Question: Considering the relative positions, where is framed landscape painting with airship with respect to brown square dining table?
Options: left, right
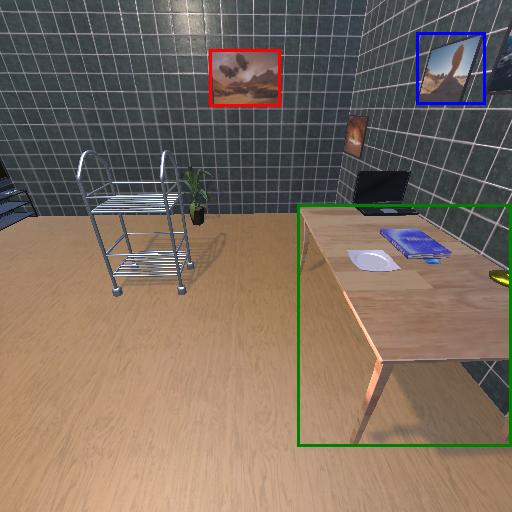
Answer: left